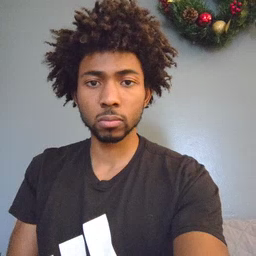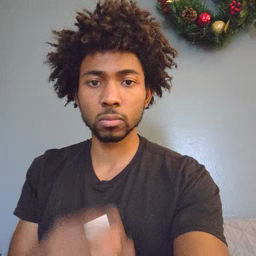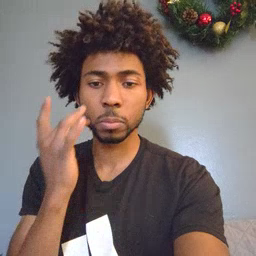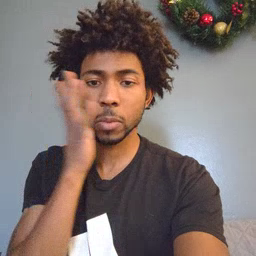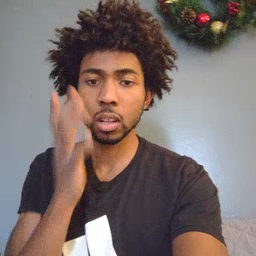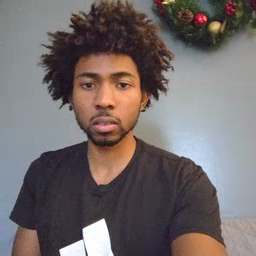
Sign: bee